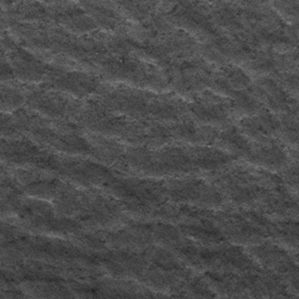
Label: frost